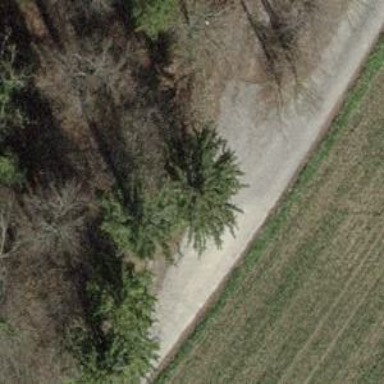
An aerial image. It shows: Well-maintained track road of grade 1.